Interaction volume radius: 10 \u00c5
Interaction volume height: 30 \u00c5
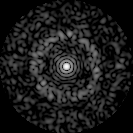
Disorder parameter: 0.8157